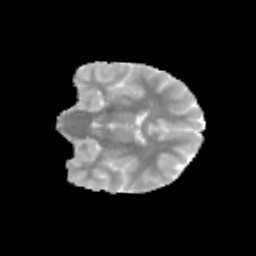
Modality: MD
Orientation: coronal
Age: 11
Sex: male
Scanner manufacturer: siemens
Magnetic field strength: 3 T
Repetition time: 3.8 s
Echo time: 0.07 s